Interaction volume radius: 5 \u00c5
Interaction volume height: 35 \u00c5
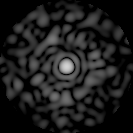
Disorder parameter: 0.8723